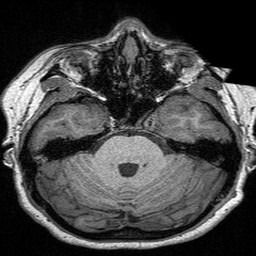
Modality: T1w
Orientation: coronal
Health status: ill
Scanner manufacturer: siemens
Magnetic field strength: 3 T
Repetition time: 2.3 s
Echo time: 0.00298 s